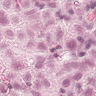
Metastatic tissue present: yes